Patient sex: M
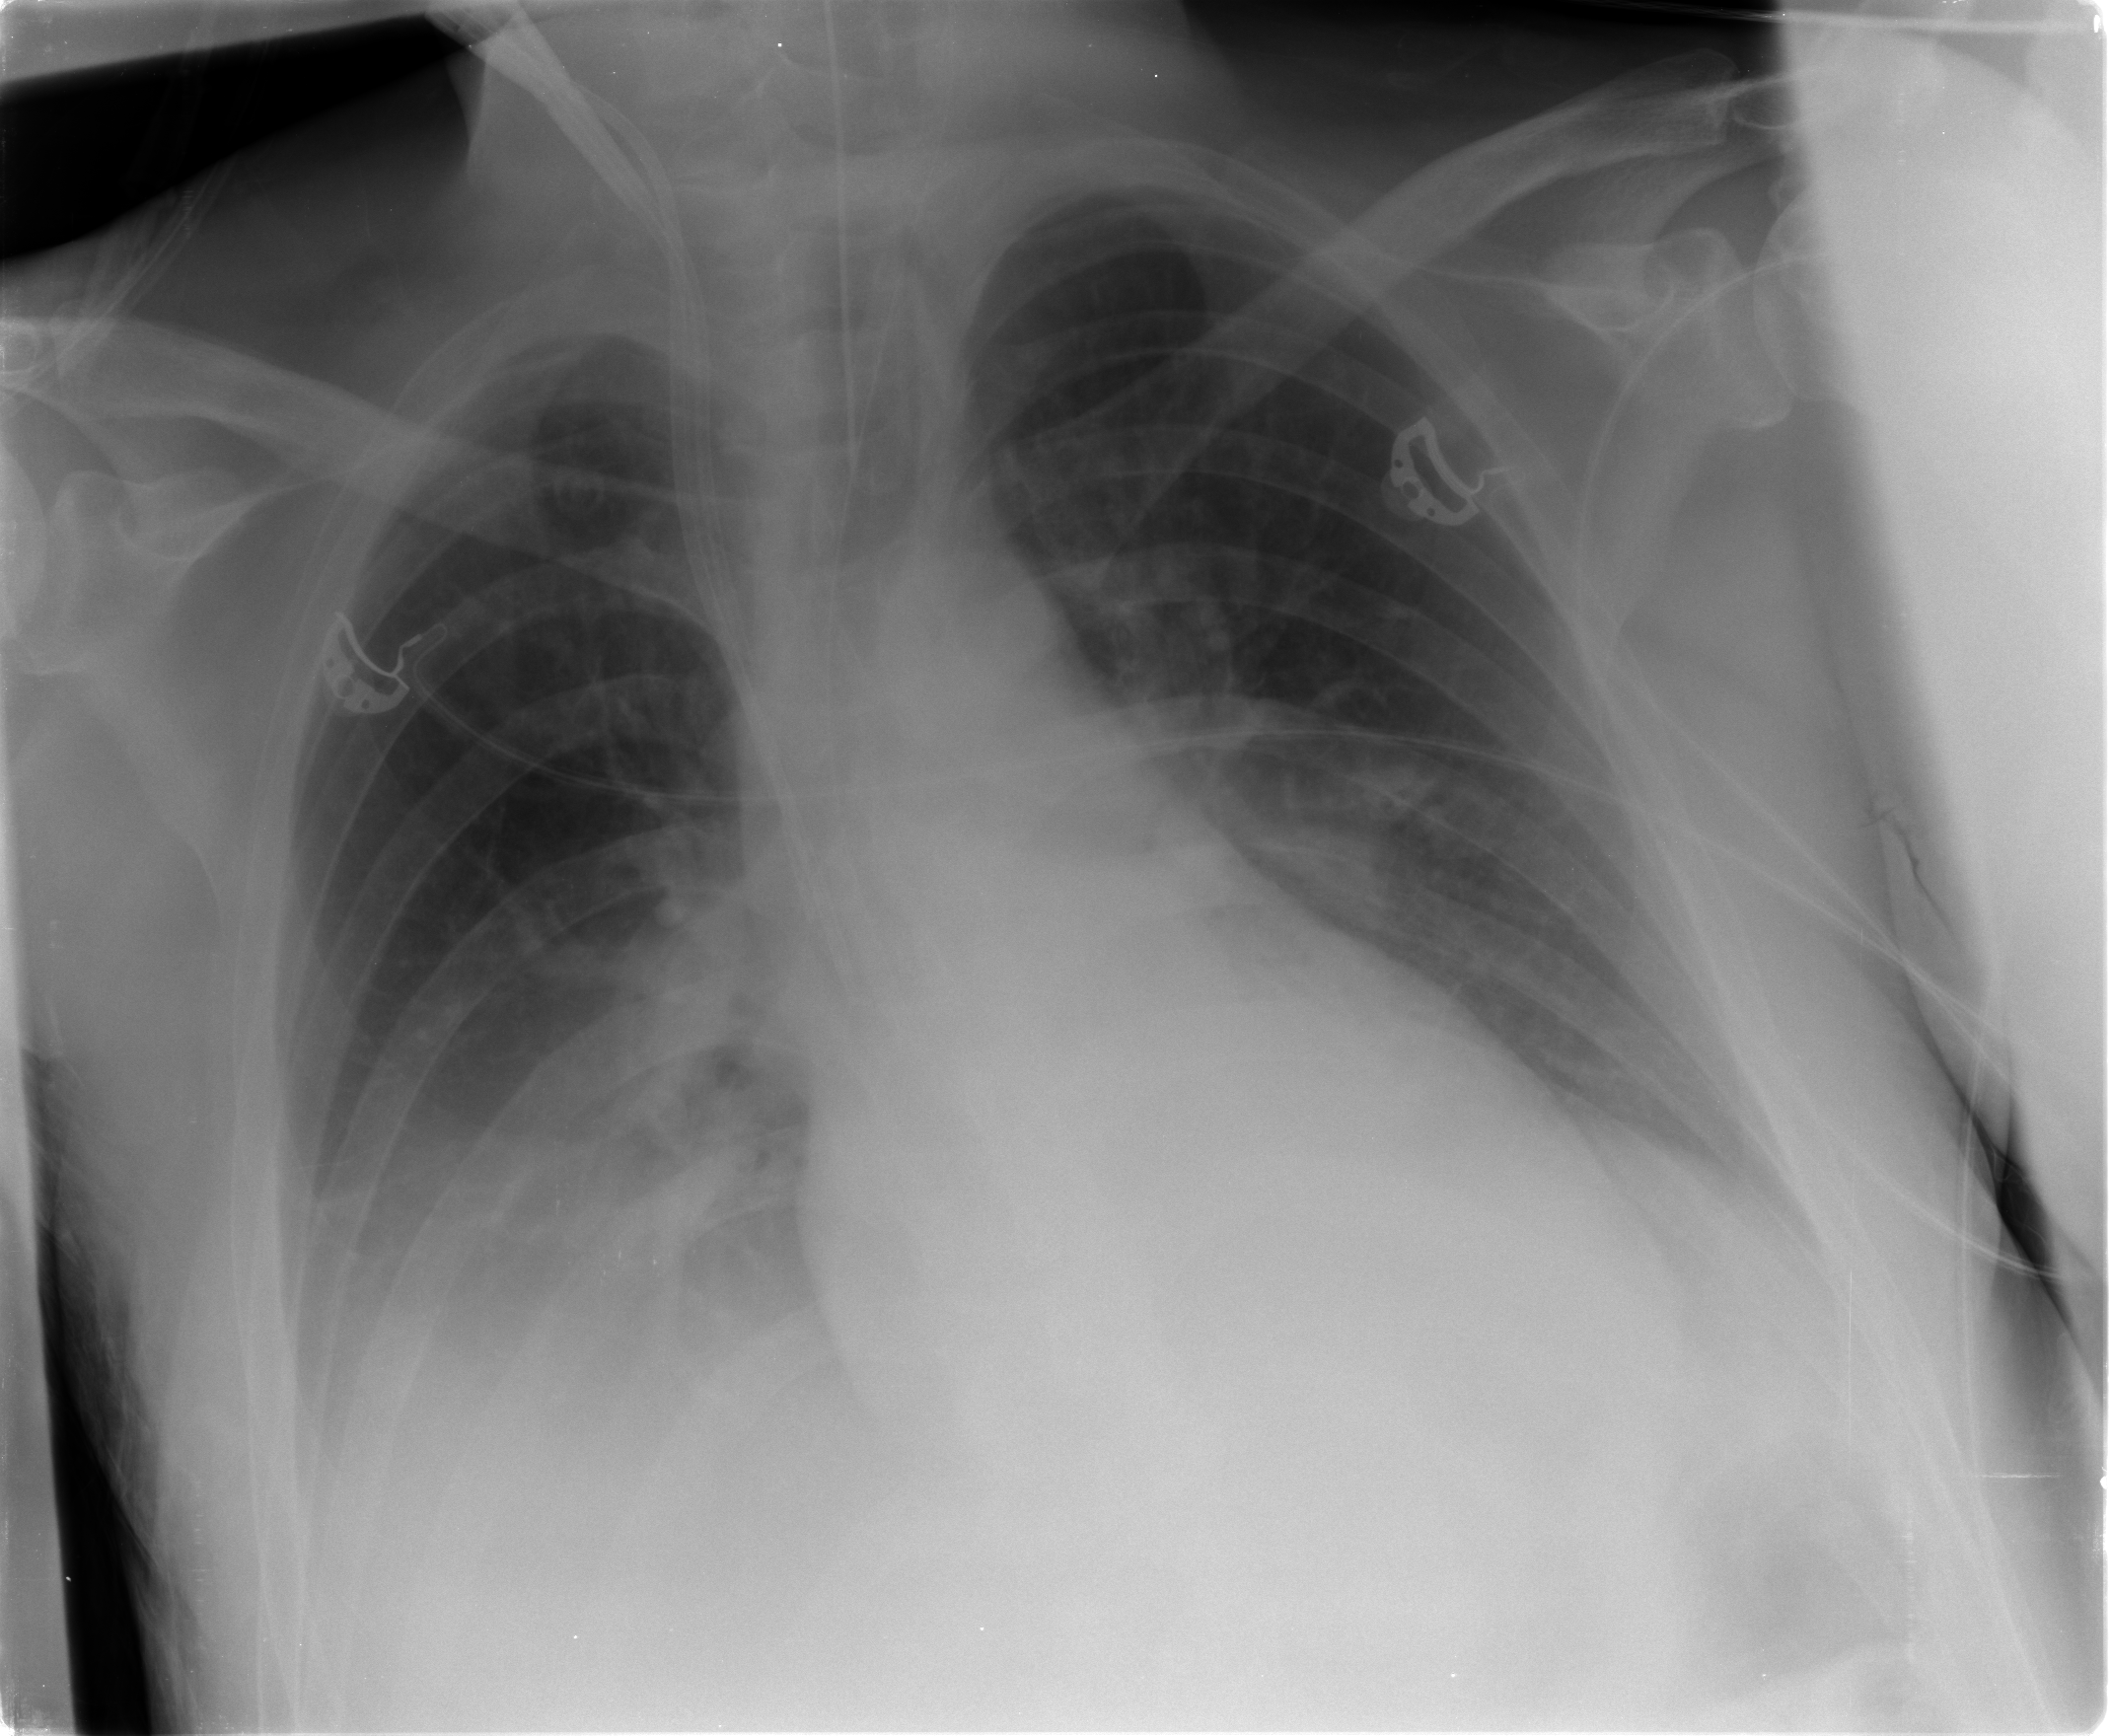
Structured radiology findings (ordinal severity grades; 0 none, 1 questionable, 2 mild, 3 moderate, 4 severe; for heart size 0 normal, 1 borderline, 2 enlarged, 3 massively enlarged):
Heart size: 0
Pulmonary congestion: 1
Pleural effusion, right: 2
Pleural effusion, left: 1
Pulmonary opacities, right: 2
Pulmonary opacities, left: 0
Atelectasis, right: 2
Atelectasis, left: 2